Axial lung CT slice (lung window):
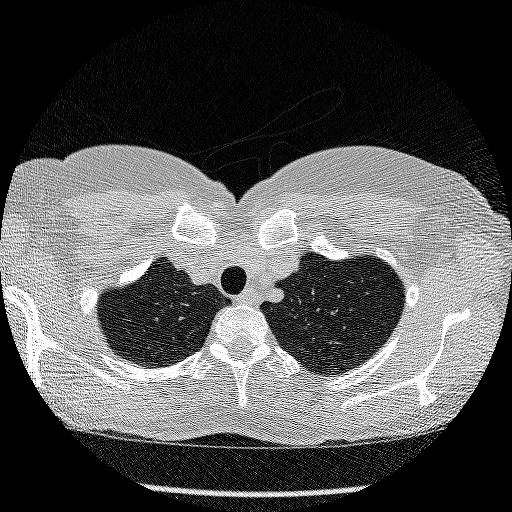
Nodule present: no